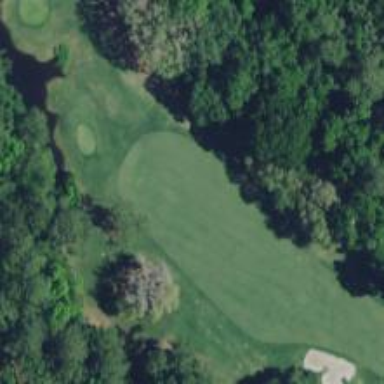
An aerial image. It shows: Golf hole.